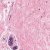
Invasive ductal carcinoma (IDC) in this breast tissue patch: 0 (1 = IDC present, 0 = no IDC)